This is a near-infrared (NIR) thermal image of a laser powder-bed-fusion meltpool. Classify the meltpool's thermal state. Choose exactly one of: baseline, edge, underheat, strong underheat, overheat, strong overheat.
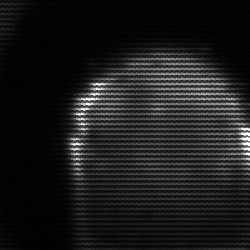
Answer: edge